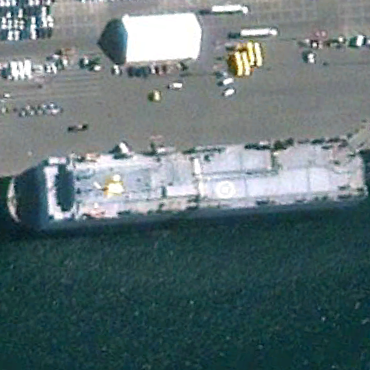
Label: civil